Field crop: maize
Growth stage: 2
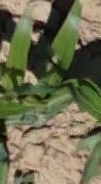
Species: maize